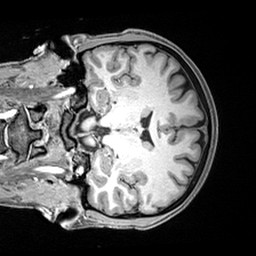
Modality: T1w
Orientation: coronal
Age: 28
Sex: female
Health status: healthy
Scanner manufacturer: siemens
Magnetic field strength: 3 T
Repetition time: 2.4 s
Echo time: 0.00217 s